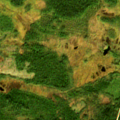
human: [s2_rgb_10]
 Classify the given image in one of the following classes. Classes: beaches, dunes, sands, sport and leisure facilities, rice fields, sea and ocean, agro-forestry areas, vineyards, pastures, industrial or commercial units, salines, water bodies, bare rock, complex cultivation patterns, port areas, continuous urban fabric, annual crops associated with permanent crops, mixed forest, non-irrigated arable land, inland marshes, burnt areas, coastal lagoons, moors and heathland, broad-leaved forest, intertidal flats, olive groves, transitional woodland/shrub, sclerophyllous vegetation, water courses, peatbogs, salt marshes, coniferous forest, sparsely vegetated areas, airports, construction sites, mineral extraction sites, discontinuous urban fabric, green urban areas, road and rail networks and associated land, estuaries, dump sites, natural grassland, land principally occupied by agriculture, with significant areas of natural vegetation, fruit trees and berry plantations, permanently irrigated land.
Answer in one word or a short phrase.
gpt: coniferous forest, transitional woodland/shrub, peatbogs